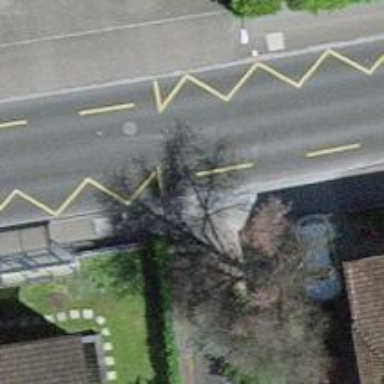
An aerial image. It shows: Bus stop with designated public transport stop position.